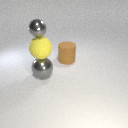
large brown rubber cylinder behind large gray metal sphere